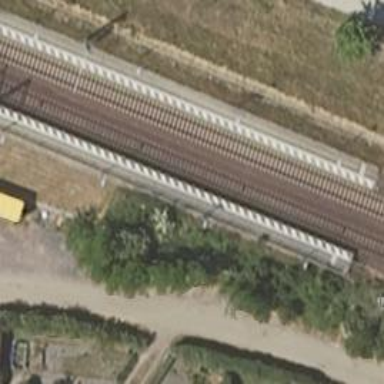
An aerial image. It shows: Stop position for public transport on the railway.